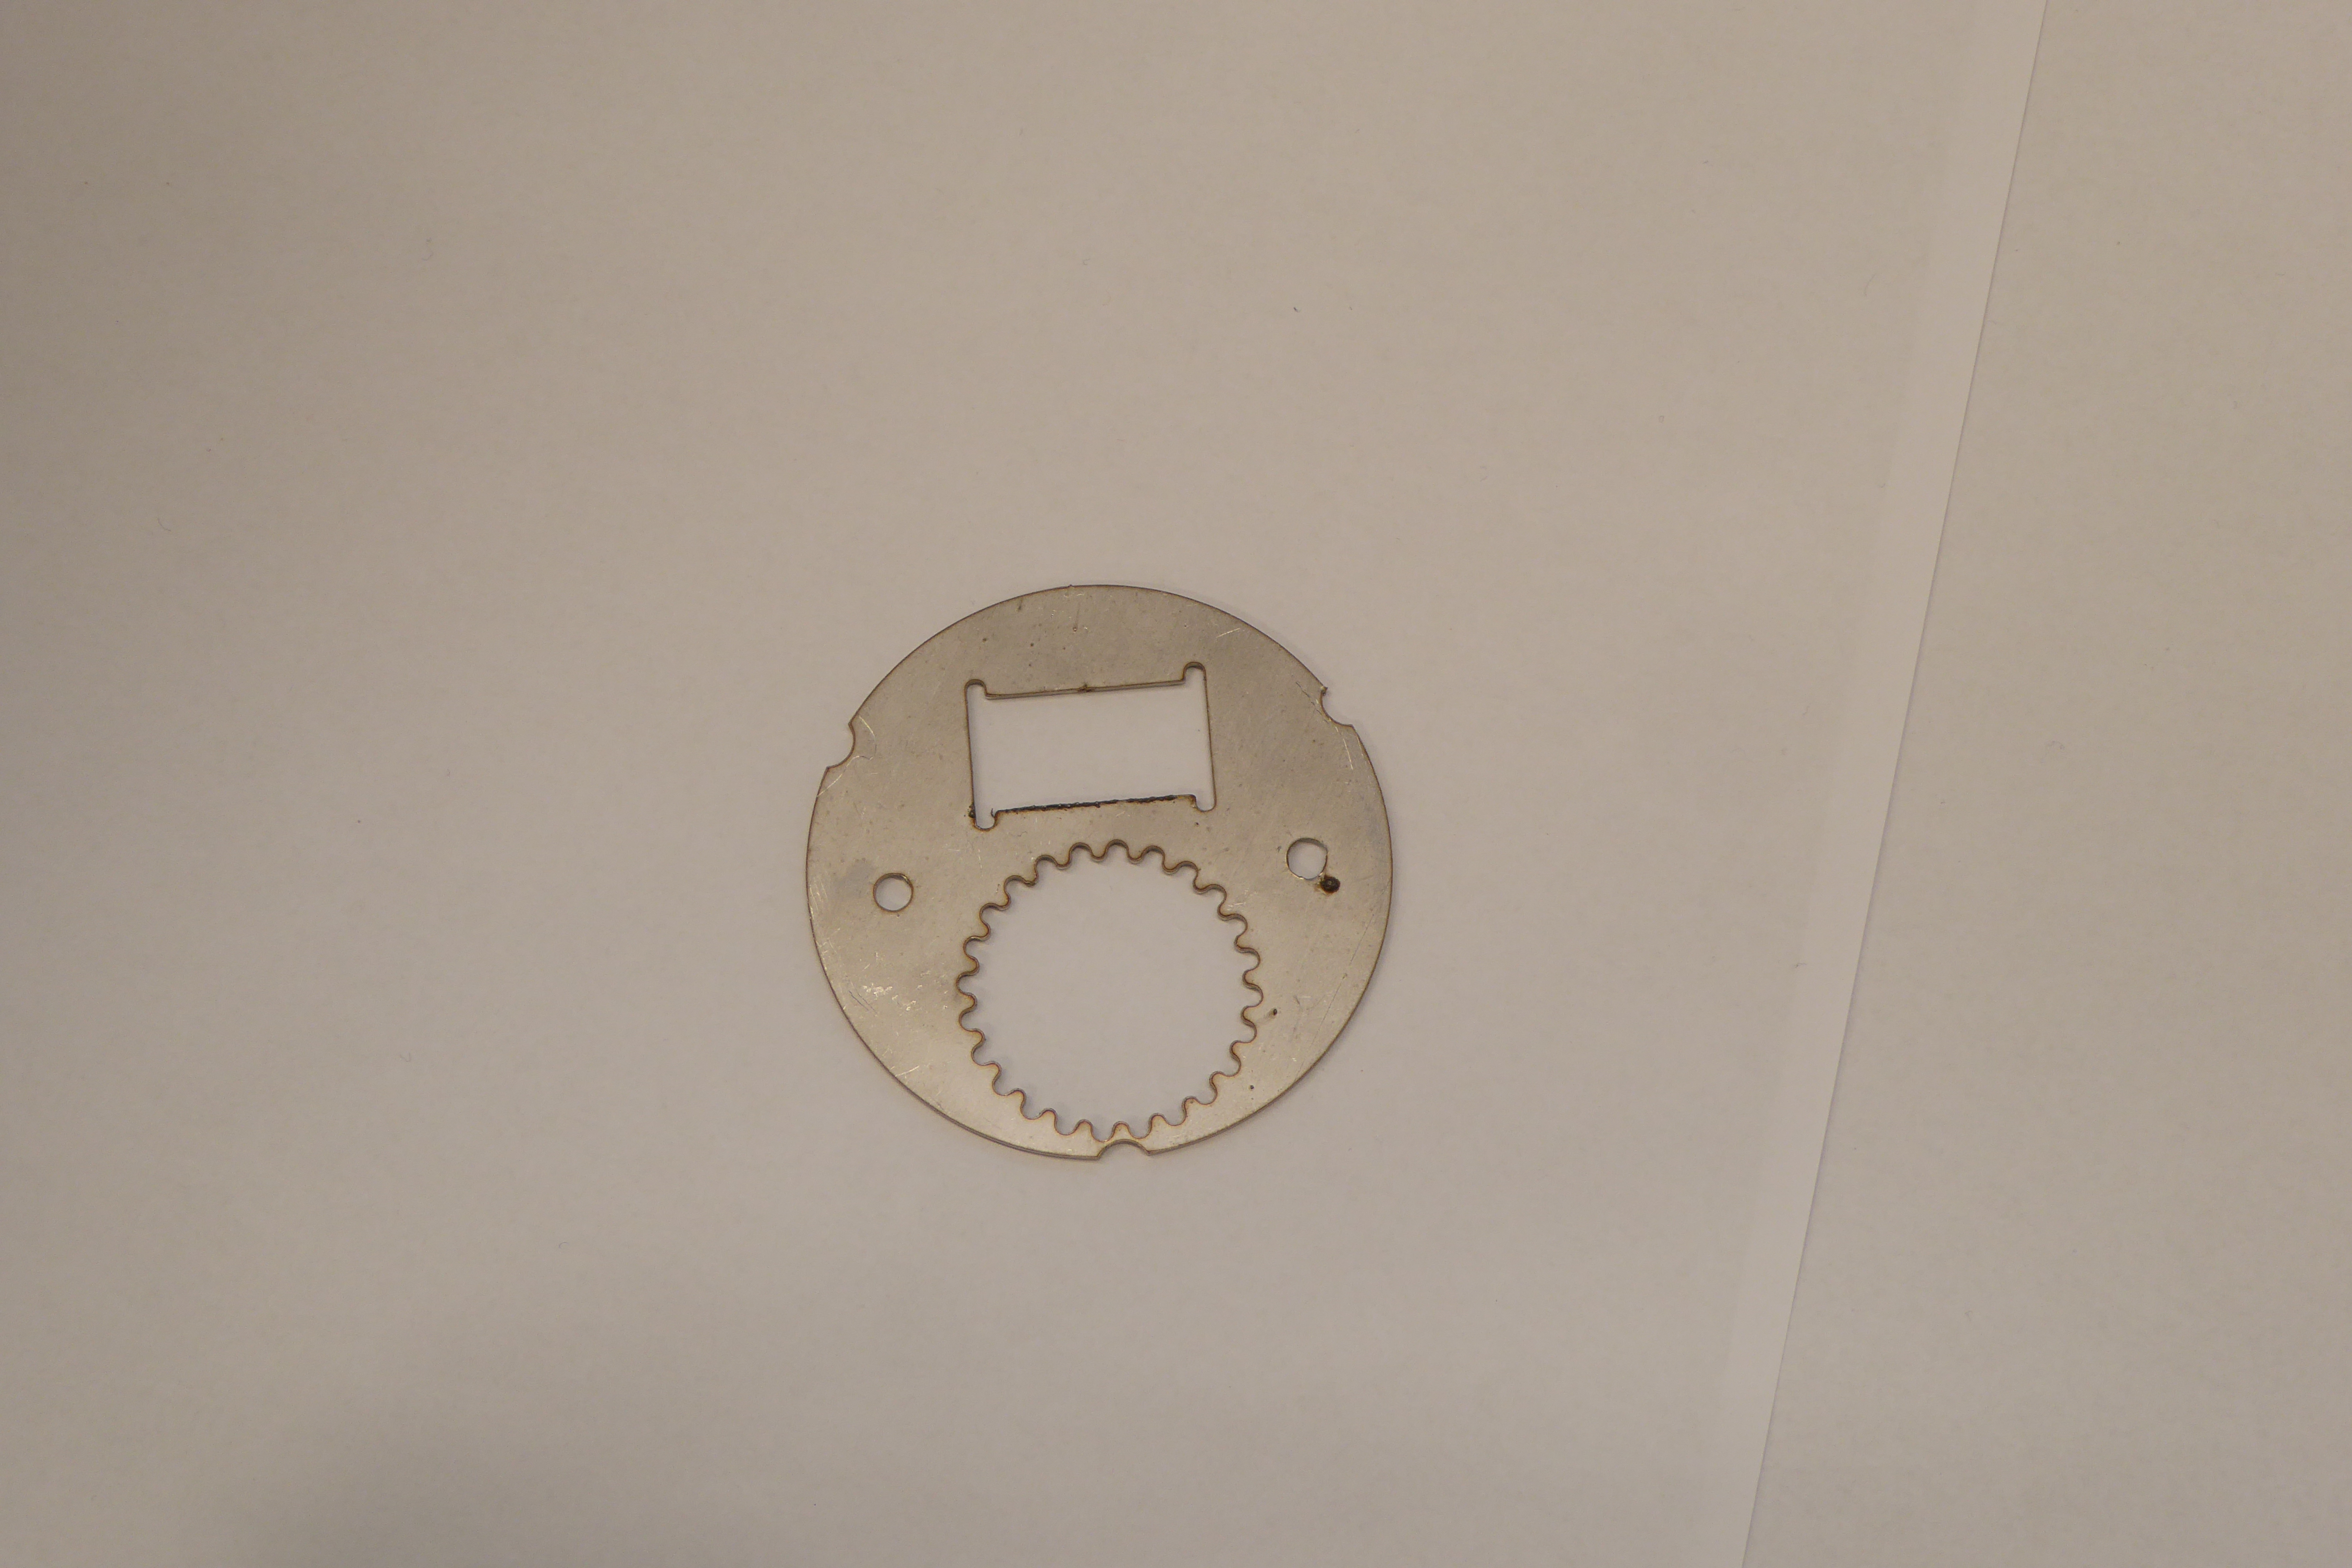
Label: Bottle Opener - Inlay